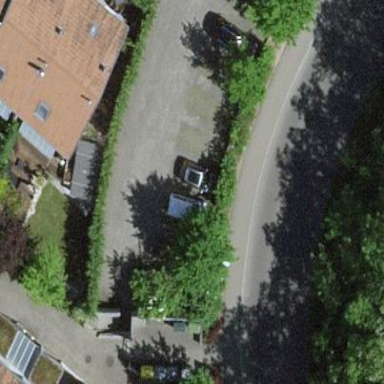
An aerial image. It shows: Parking area with surface.